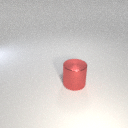
large red metal cylinder